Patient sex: F
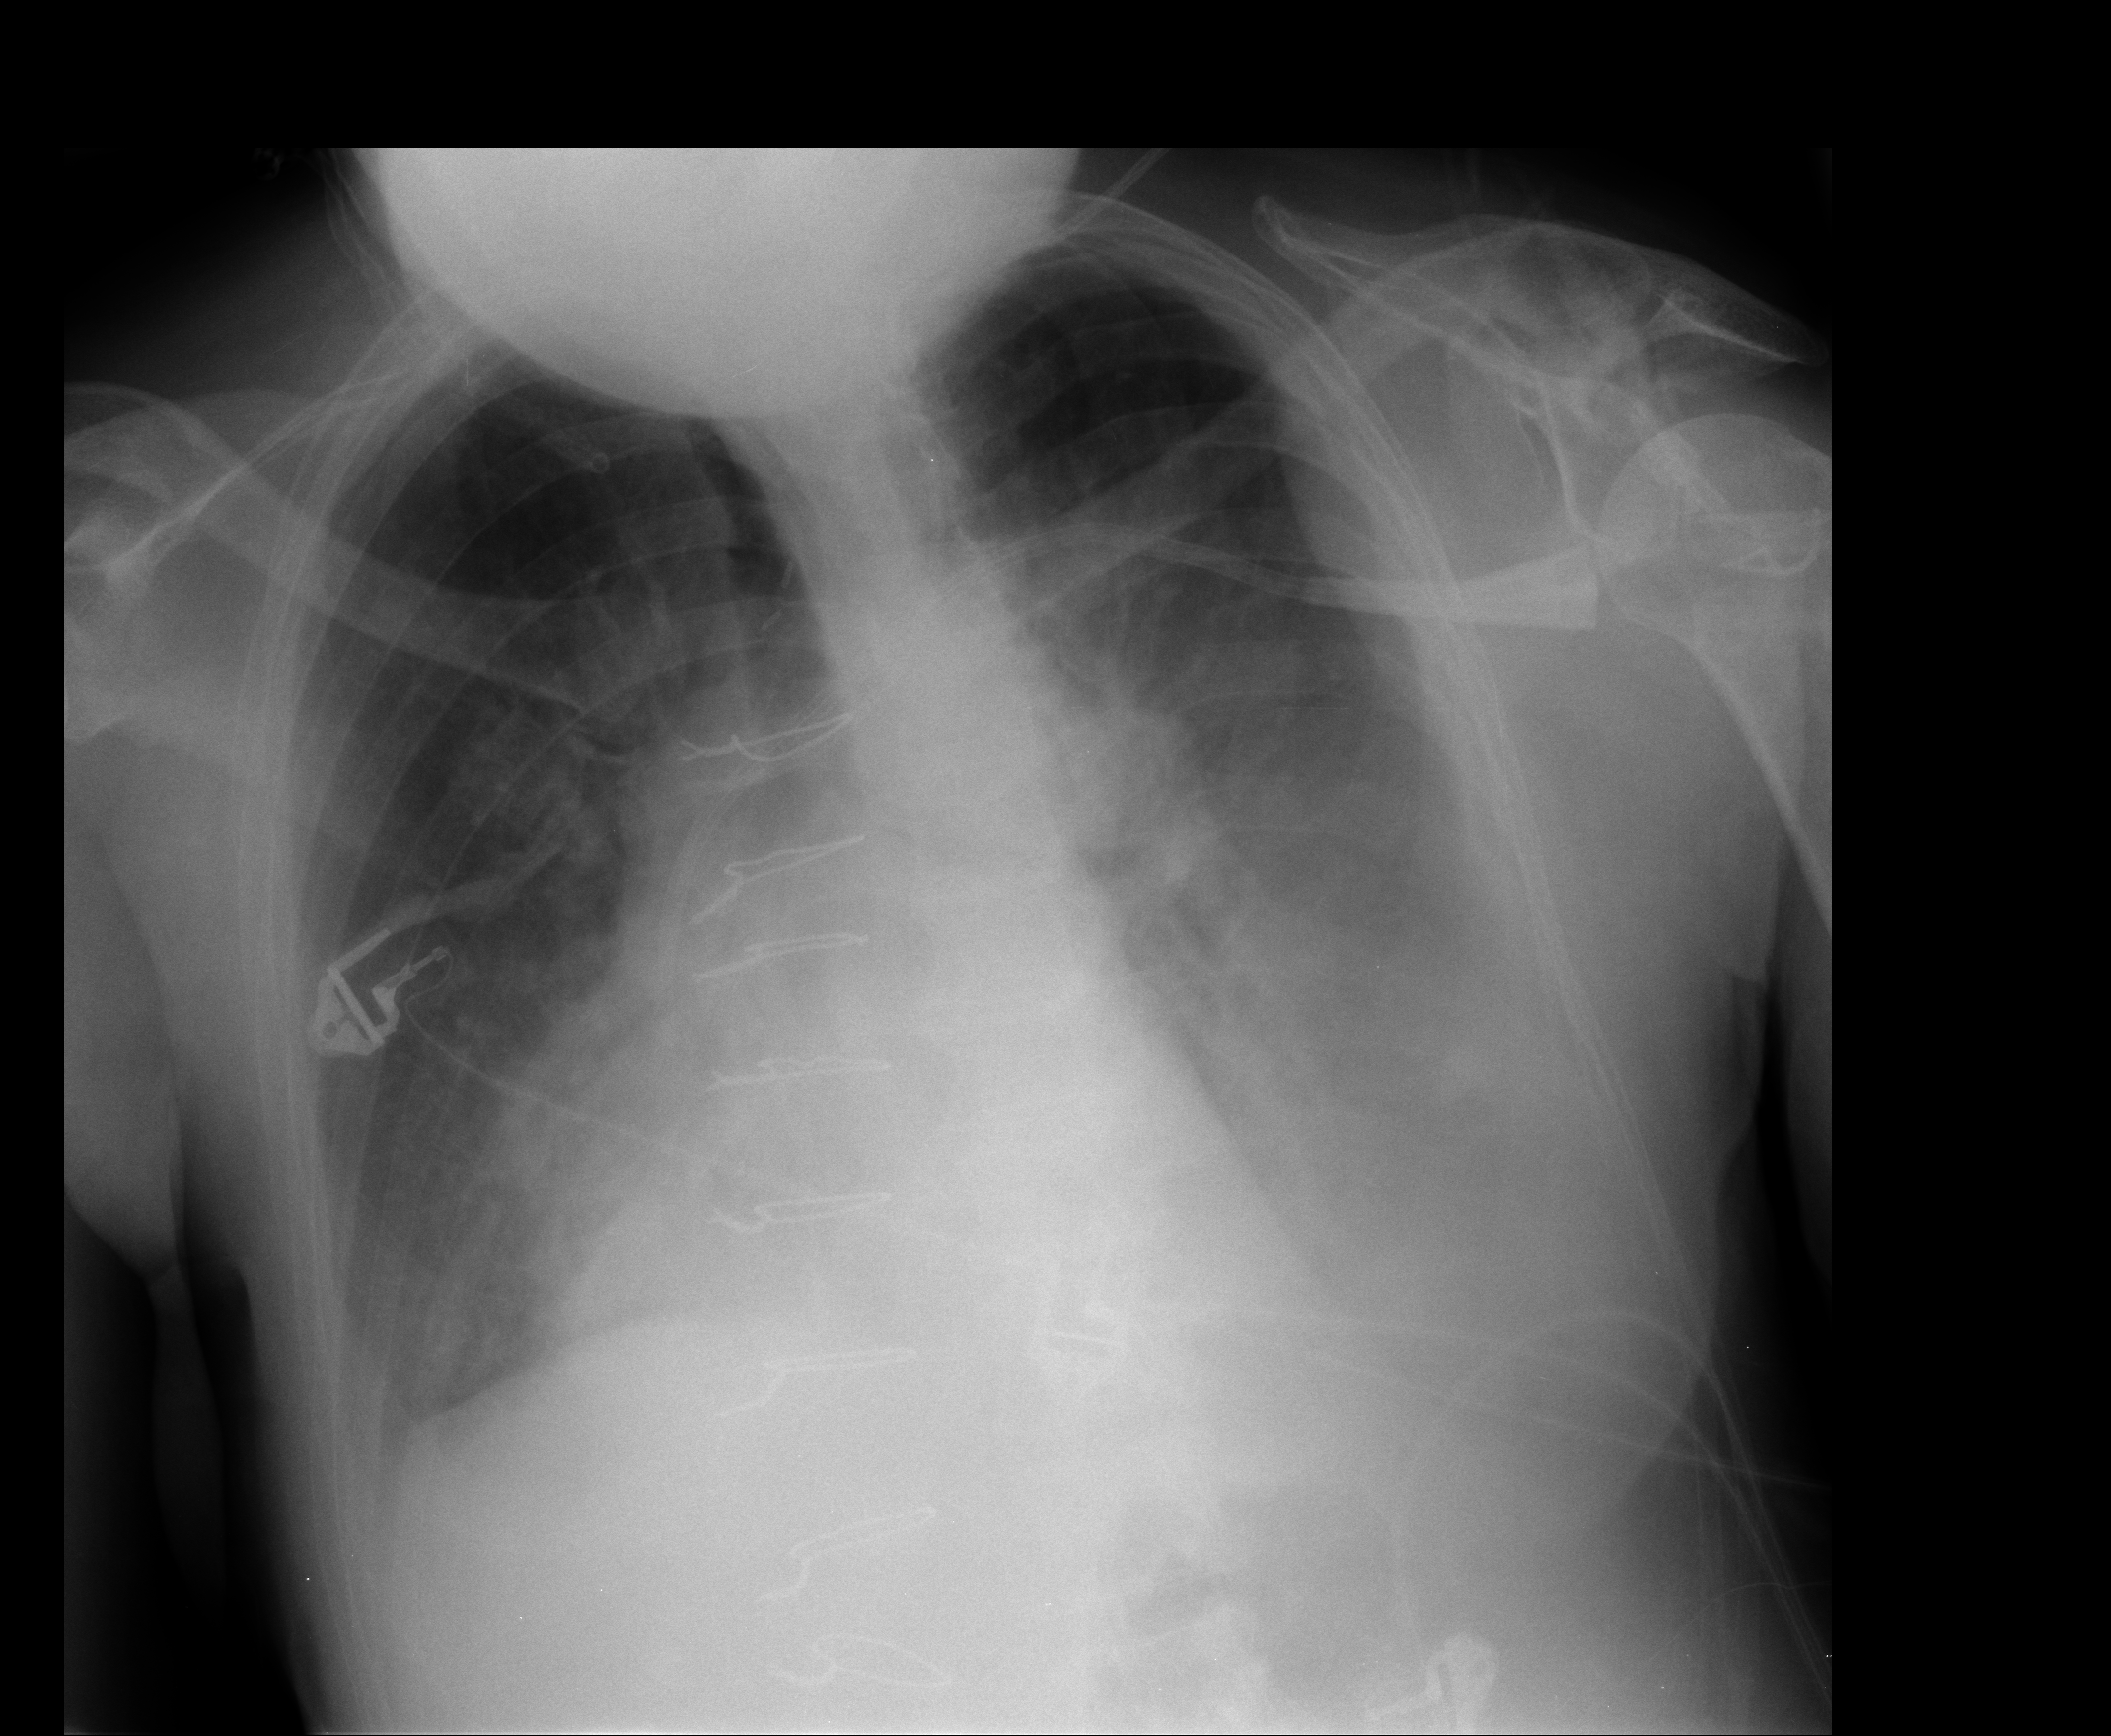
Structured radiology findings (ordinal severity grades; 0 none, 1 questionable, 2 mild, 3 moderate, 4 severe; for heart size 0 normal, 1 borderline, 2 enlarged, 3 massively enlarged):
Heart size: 2
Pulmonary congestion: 1
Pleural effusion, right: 1
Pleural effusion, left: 2
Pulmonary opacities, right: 0
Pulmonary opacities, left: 0
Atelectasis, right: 1
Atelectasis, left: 2